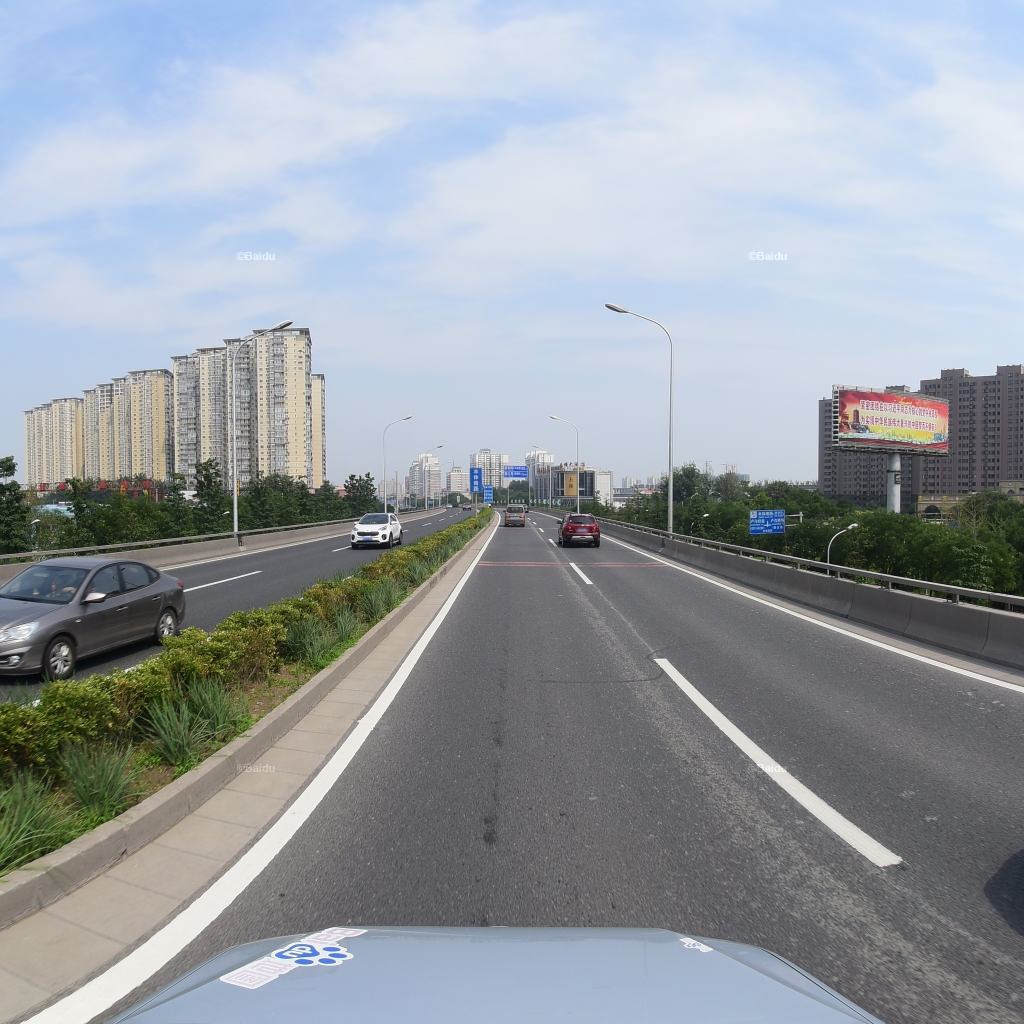
Region: Fengtai
Road damage annotations: transverse patch, transverse patch